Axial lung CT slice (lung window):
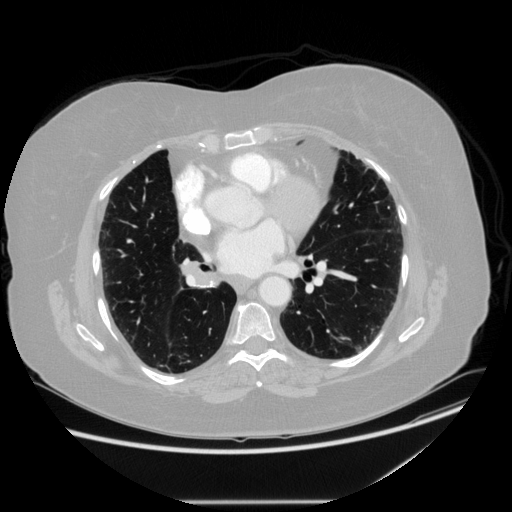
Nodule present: no